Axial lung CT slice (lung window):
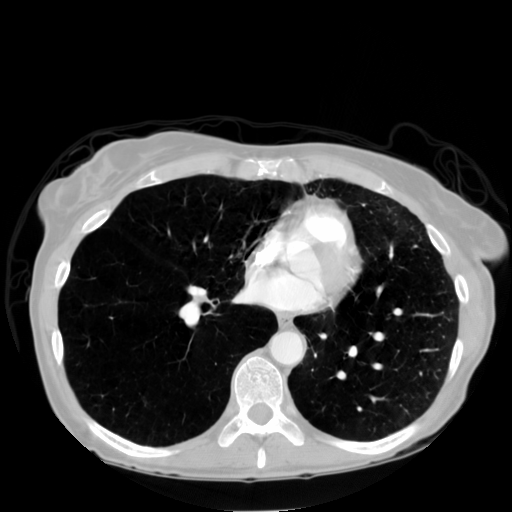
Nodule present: no